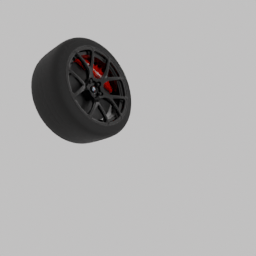
Label: mechanical